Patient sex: F
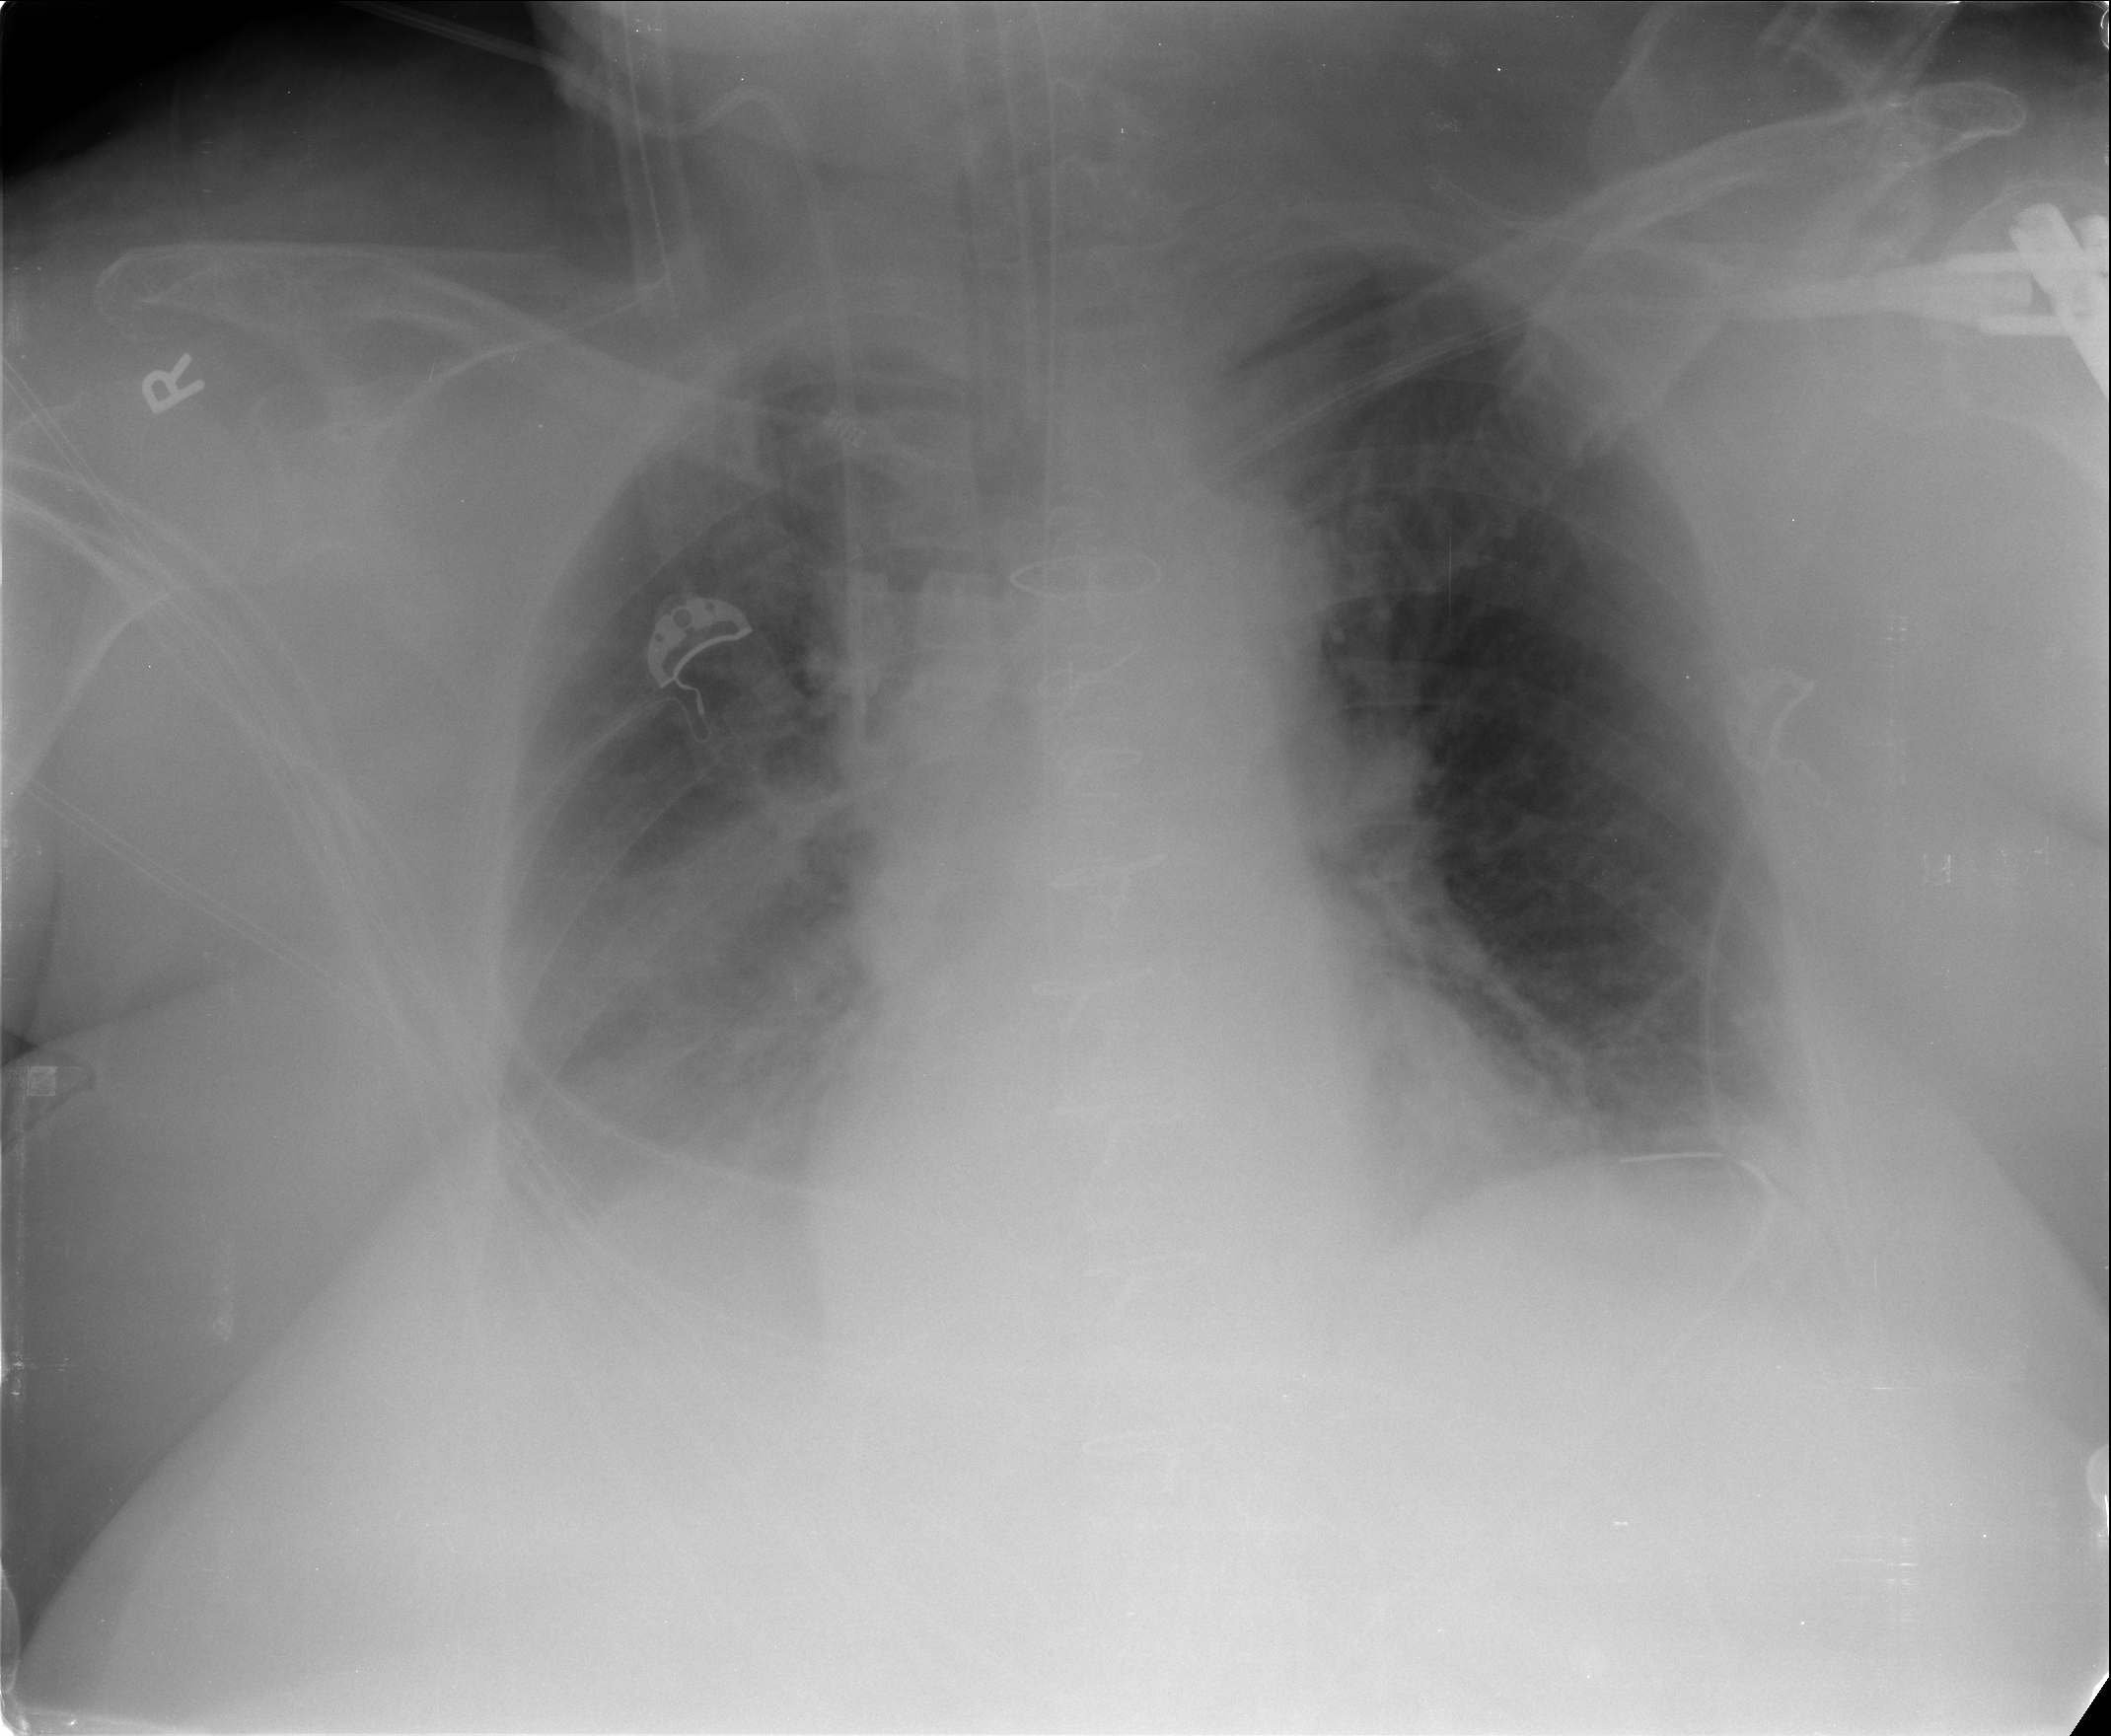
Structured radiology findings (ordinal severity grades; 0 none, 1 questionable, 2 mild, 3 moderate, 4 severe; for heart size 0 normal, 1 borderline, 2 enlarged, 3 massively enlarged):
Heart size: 1
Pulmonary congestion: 2
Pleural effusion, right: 3
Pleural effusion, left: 2
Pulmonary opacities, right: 0
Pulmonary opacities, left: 0
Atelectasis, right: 2
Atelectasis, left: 2